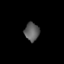
Tissue: lung
Cell type: Myeloid cells
Senescence score: 0.624
Nuclear area (px): 263
Mean DAPI intensity: 93.848